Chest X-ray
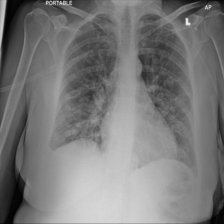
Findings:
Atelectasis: negative
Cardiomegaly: negative
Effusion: negative
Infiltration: positive
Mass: negative
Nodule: positive
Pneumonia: negative
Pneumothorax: negative
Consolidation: negative
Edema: negative
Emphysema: negative
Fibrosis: negative
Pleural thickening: negative
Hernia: negative